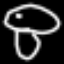
Label: mushroom